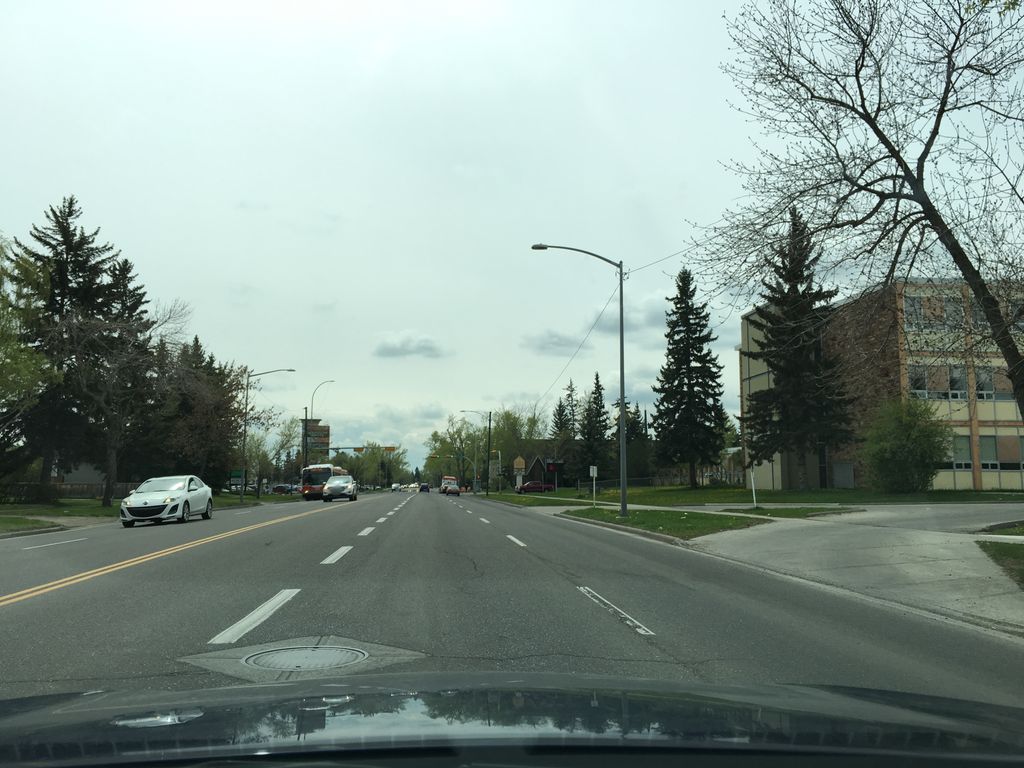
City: calgary